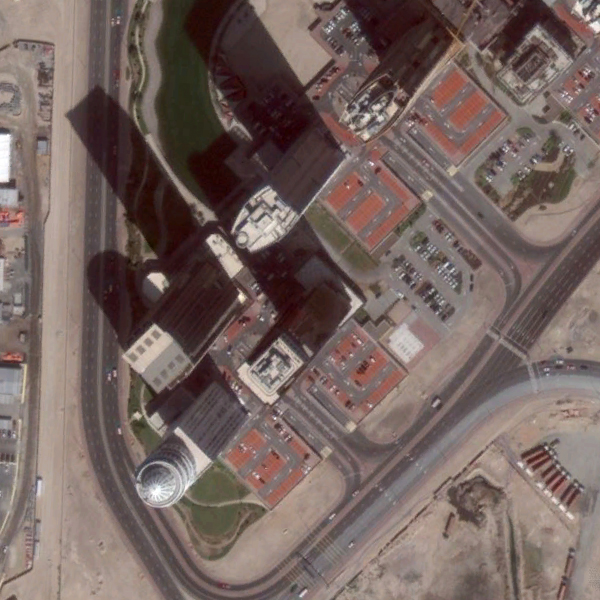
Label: Commercial